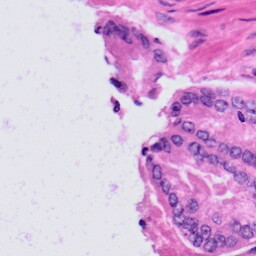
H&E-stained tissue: Prostate